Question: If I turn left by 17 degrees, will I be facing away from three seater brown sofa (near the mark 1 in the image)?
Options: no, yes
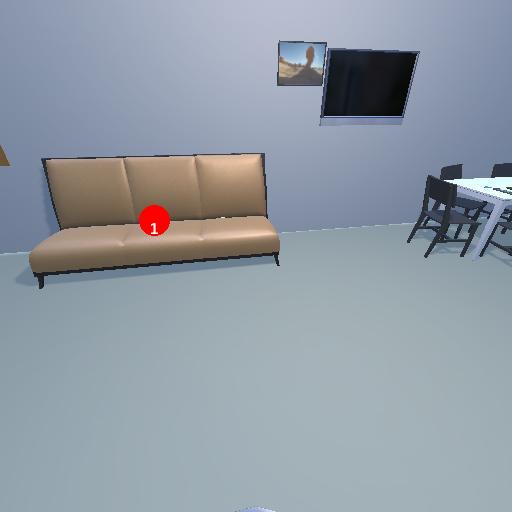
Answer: no